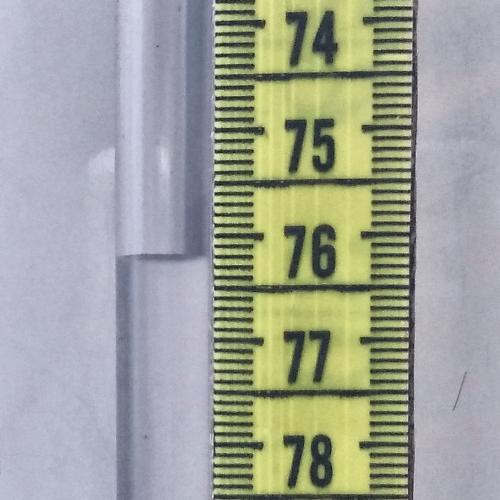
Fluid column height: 76.2 cm